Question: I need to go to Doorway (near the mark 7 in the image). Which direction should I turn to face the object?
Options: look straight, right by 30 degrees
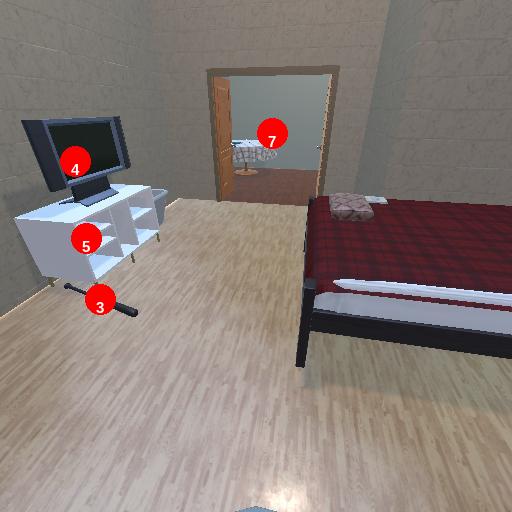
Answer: look straight